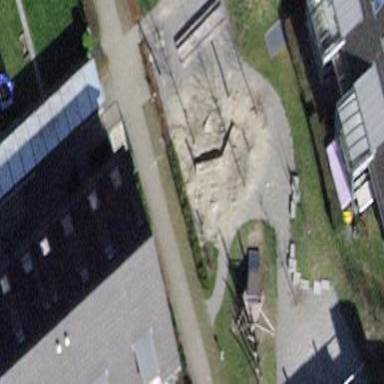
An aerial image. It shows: Playground area for leisure activities on the land.